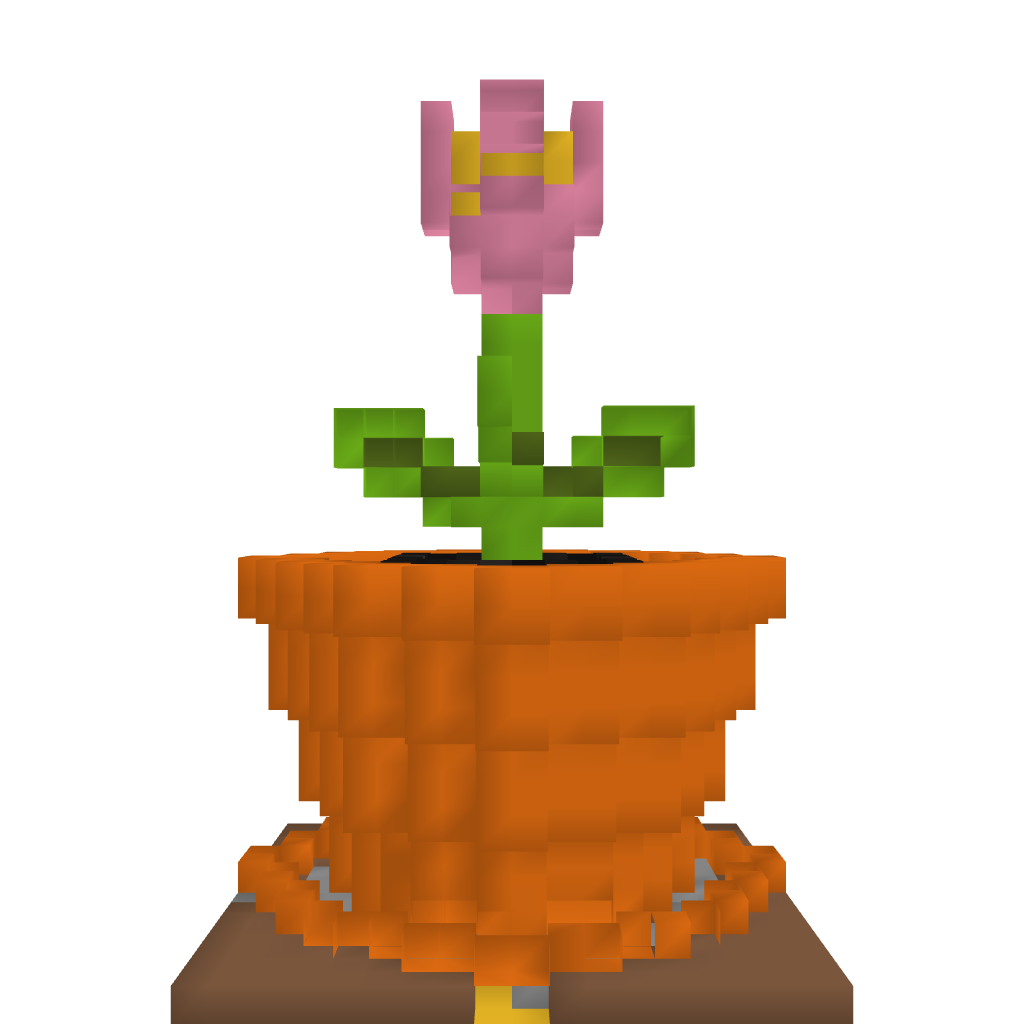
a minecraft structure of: Flower Pot Shop